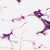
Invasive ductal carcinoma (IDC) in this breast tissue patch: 0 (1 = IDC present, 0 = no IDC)